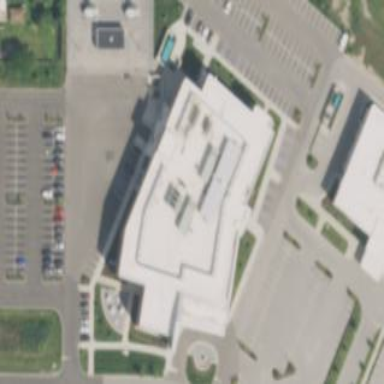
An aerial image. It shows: Hospital building.